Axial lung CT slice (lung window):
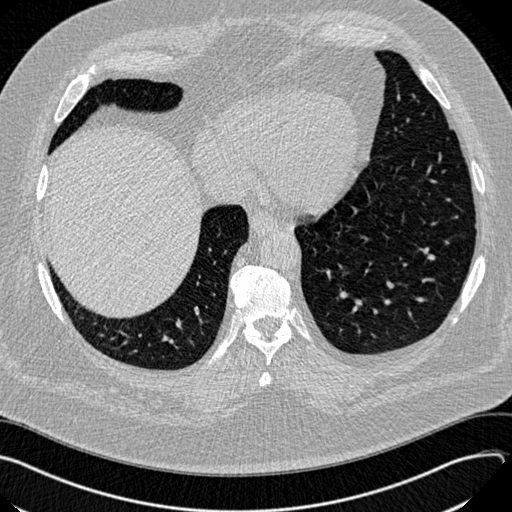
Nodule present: no